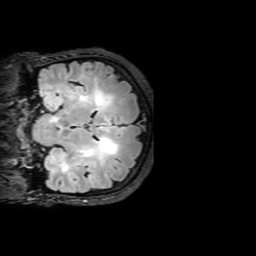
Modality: FLAIR
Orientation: coronal
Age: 54
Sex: female
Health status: ill
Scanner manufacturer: philips
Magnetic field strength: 3 T
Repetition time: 4.8 s
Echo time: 0.2747 s